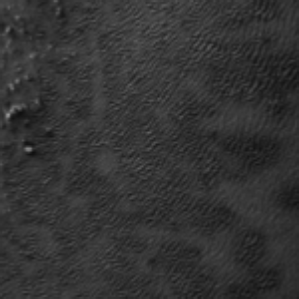
Label: frost